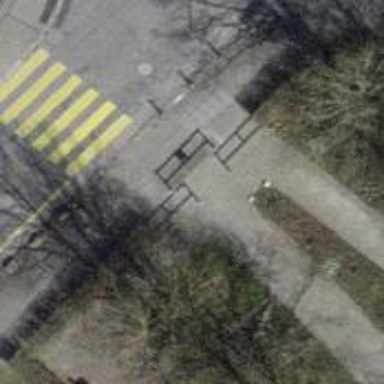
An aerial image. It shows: Double fixed cycle barrier.